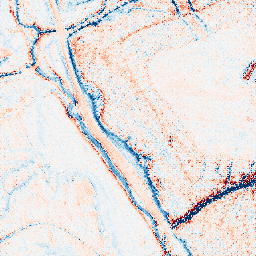
Category: edge_preserving
Decomposition family: anisotropic_diffusion
Decomposition parameters: iterations: 50
kappa: 10
gamma: 0.15
Upsampling method: regularized
Upsampling parameters: scale: 2
lambda_reg: 0.1
Upsampling scale: 2